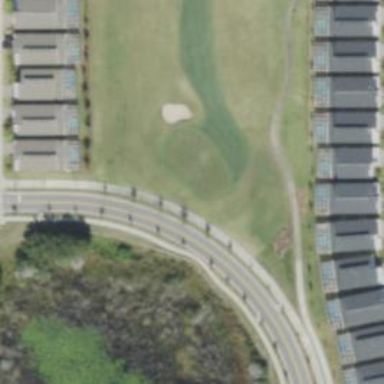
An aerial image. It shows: Golf hole.